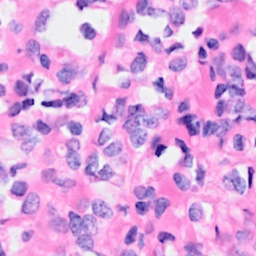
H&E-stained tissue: Breast